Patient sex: F
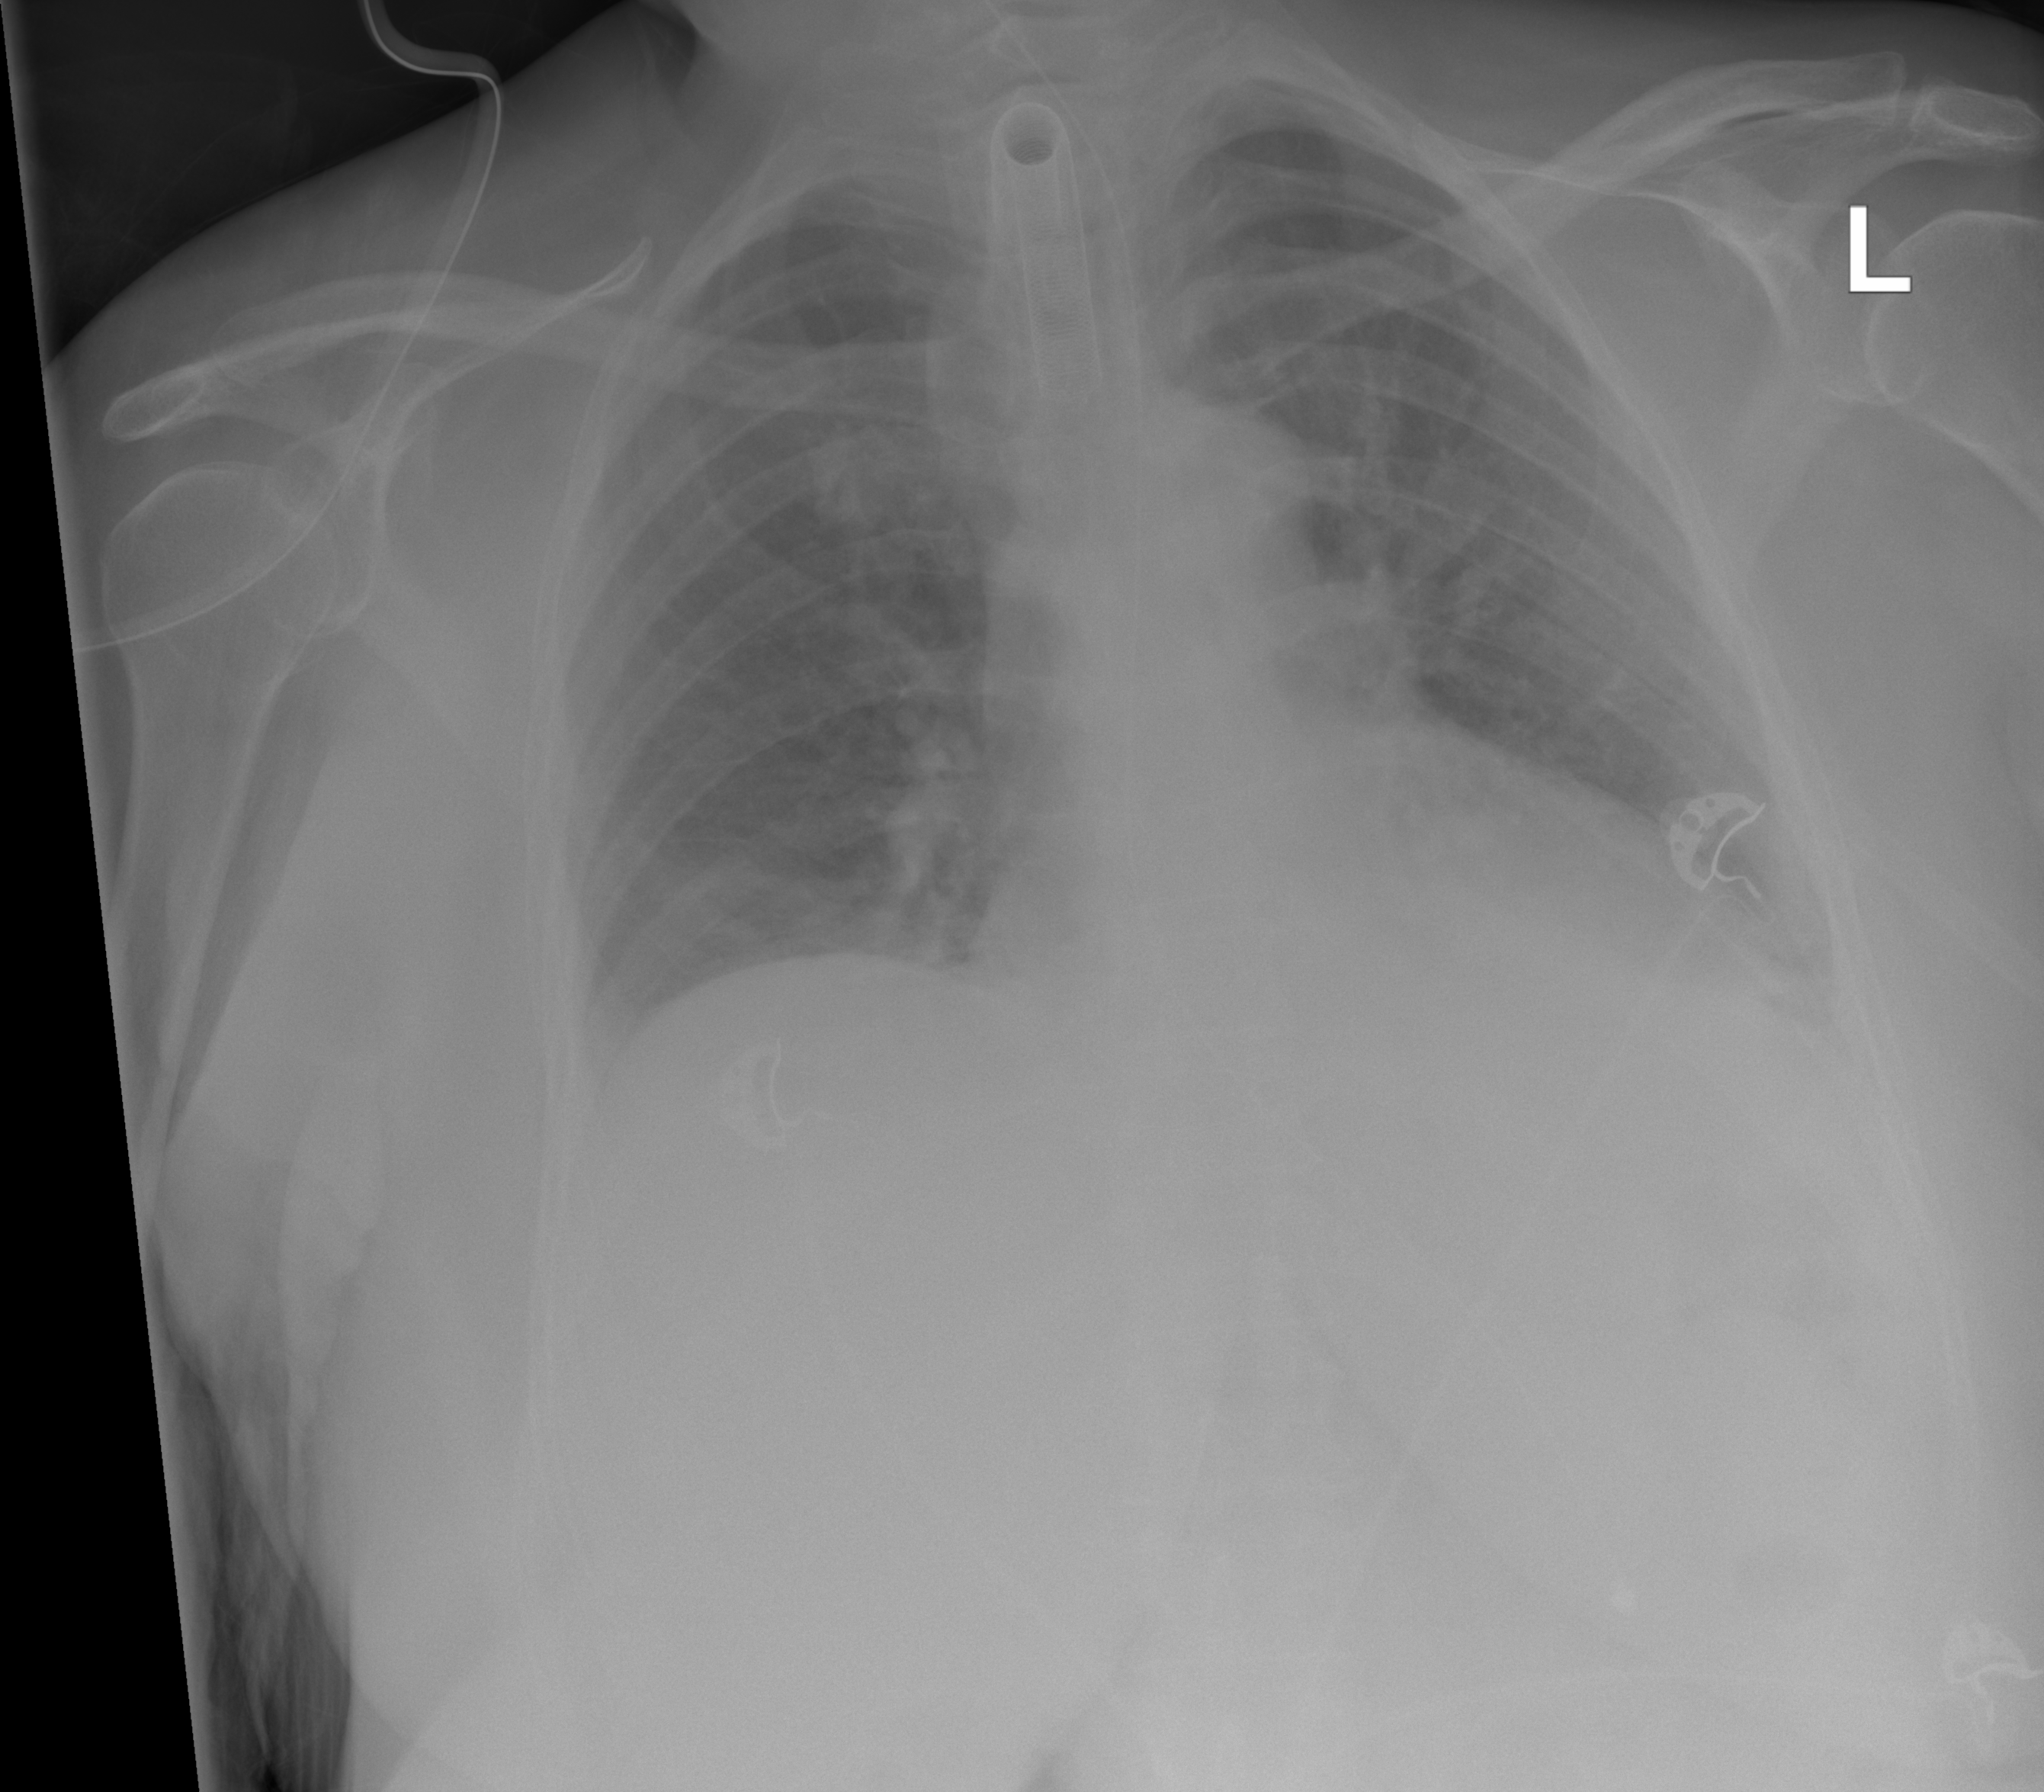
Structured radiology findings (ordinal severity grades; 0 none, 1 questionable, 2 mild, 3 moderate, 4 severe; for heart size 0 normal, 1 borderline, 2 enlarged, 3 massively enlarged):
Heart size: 1
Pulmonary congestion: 0
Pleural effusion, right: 0
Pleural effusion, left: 2
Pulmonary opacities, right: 1
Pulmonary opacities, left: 0
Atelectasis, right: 2
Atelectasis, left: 2